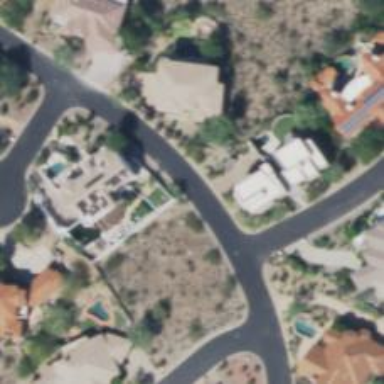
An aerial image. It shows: Asphalt road in residential area.